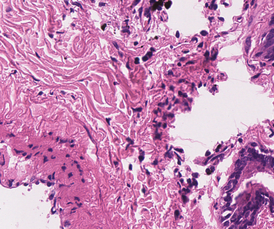
Tumor epithelial tissue: yes
Tumor-associated stroma tissue: yes
Normal tissue: no